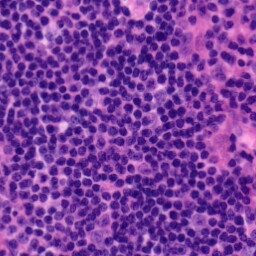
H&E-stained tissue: Tonsil